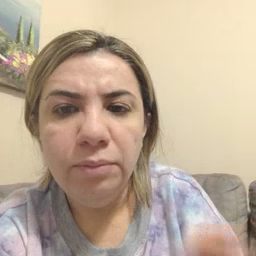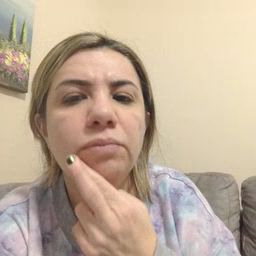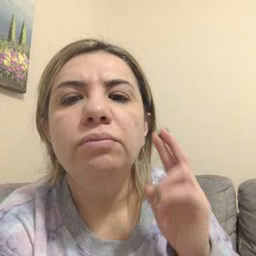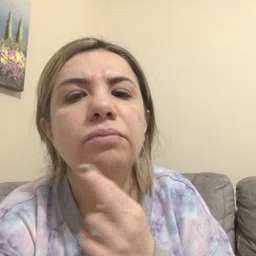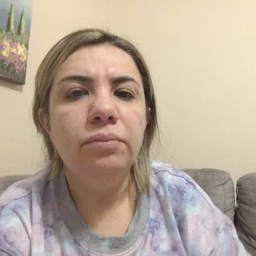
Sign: chin